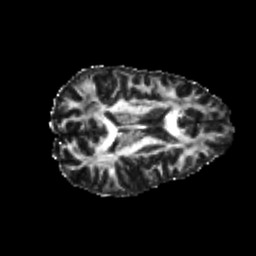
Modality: FA
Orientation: axial
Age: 22
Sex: female
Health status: healthy
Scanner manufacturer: philips
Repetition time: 7.386 s
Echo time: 0.08599 s